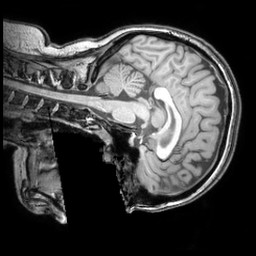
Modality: T1w
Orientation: sagittal
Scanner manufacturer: philips
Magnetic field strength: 3 T
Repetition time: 0.008117 s
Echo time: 0.003712 s